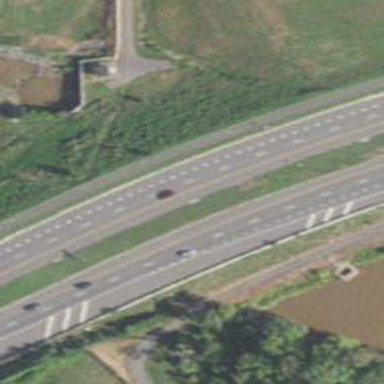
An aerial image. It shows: Asphalt road classified as primary highway with expressway characteristics.